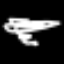
Label: leaf